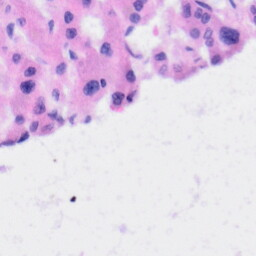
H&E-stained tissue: Liver